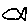
Label: fish